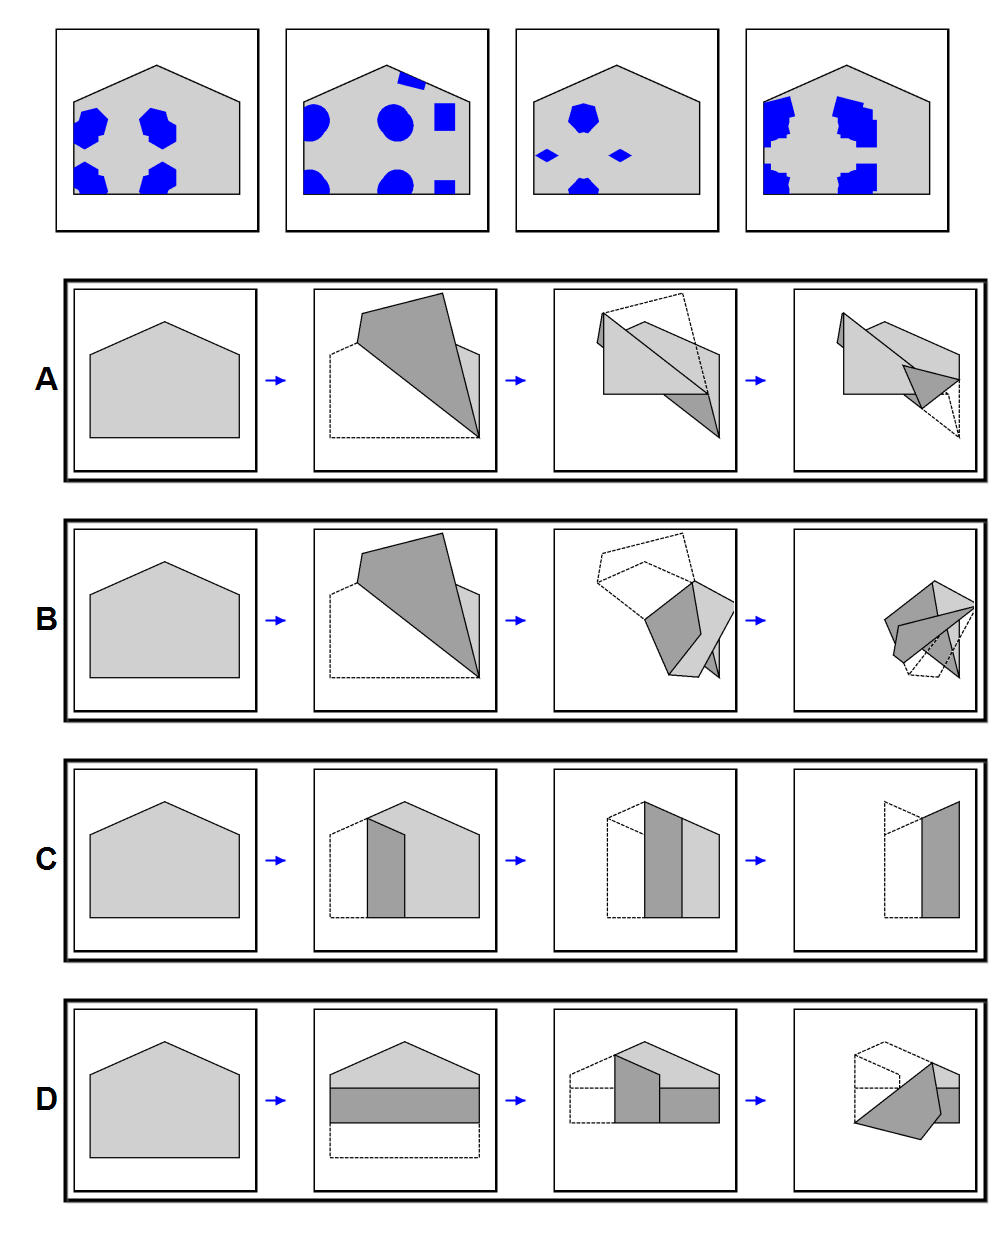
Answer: D